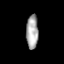
Tissue: prostate
Cell type: T cells
Senescence score: 0.306
Nuclear area (px): 400
Mean DAPI intensity: 168.482